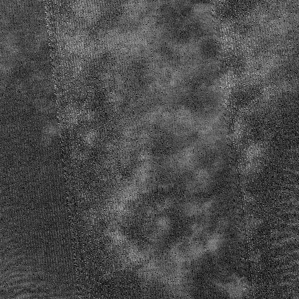
Label: frost